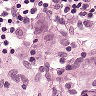
Metastatic tissue present: yes